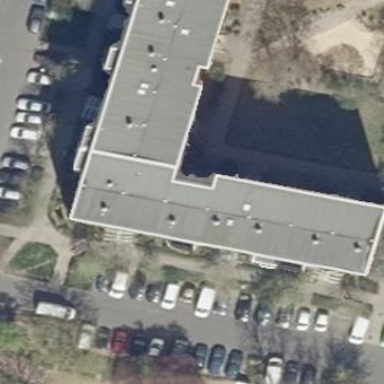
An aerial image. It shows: Apartment building with flat roof.